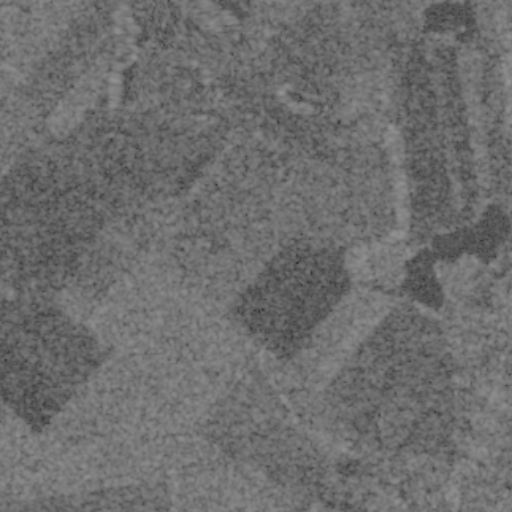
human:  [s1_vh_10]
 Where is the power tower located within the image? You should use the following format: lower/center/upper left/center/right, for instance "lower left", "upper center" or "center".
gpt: The power tower is located in the lower right of the image.
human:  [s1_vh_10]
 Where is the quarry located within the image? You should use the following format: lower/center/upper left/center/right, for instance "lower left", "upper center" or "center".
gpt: There is no quarry in the image.

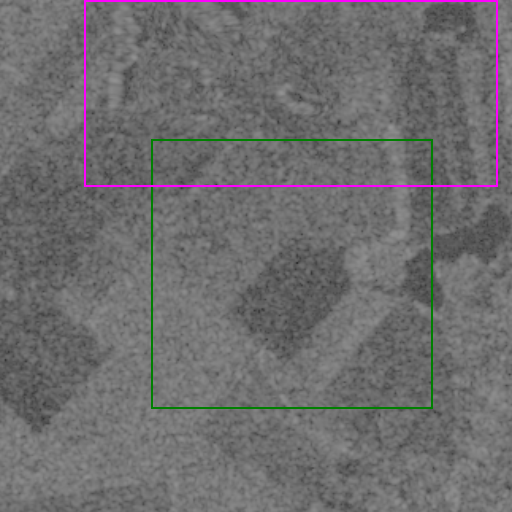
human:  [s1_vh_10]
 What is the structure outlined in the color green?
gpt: The structure outlined in green is a crop field.
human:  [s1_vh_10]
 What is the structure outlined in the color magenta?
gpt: The structure outlined in magenta is a quarry.
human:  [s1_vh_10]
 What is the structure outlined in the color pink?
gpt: There is no pink outline.